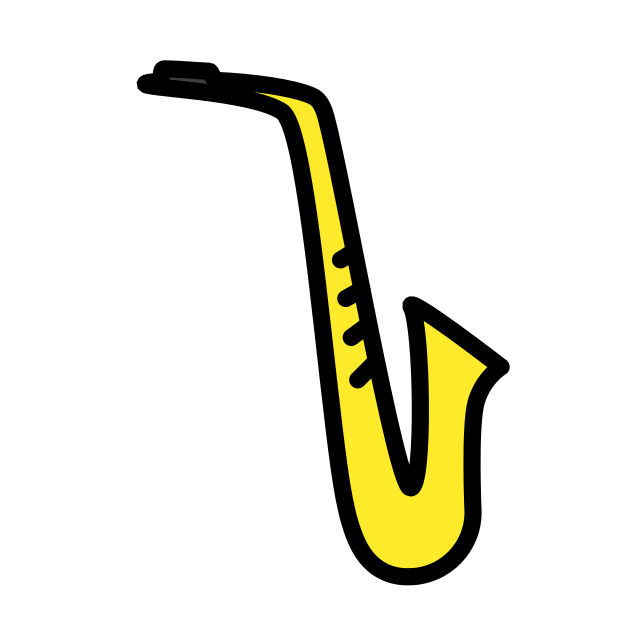
Emoji: 🎷
Name: saxophone
Unicode: 0x1f3b7